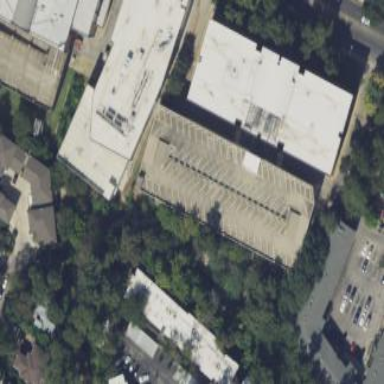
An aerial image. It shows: Multi-storey parking building.